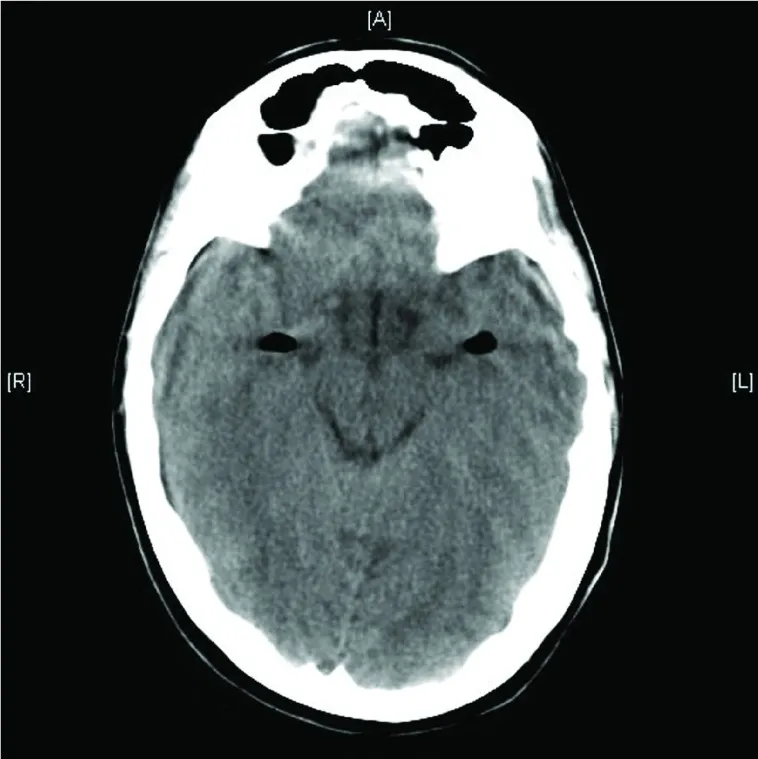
Axial CT scan shows the presence of a gas bubble in the ventricular system following dural puncture, in both temporal cistern horns.
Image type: radiology (ct)